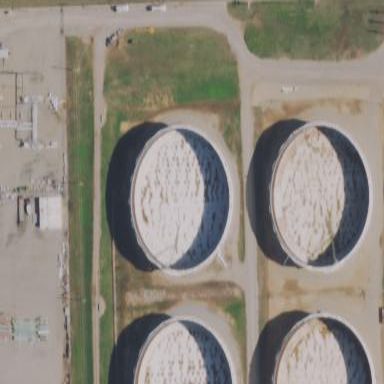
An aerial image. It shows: Storage tank which is man-made and housed in building.